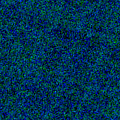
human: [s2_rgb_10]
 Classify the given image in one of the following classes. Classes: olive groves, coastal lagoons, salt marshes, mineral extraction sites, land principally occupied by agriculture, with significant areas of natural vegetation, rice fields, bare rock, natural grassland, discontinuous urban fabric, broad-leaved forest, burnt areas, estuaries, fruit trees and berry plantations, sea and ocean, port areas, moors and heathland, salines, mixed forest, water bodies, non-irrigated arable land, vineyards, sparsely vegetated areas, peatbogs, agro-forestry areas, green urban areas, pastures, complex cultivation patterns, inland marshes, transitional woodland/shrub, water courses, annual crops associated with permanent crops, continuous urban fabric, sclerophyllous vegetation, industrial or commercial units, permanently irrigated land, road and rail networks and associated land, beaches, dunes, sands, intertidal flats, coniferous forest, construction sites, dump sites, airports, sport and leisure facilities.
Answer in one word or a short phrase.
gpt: sea and ocean